Question: I am working on a hackerrank exercise where I have to find the city with the shortest name and with the longest name and if there are many with the same amount of characters in the name then take the first one in alphabetical order
This is the table that was provided

and after many tries, I managed to create this code that works
'''
SELECT * FROM (
SELECT CITY, LENGTH(CITY) AS LENGTH_CITY FROM STATION ORDER BY LENGTH_CITY ASC, CITY) WHERE ROWNUM = 1
UNION
SELECT * FROM (
SELECT CITY, LENGTH(CITY) AS LENGTH_CITY FROM STATION ORDER BY LENGTH_CITY DESC, CITY) WHERE ROWNUM = 1;
'''
So my question is, originally I had made this other piece of code that does not work, and I was wondering why do I have to place the "WHERE ROWNUM = 1" separately in a SELECT* for the UNION to work?
'''
SELECT CITY, LENGTH(CITY) AS LENGTH_CITY FROM STATION WHERE ROWNUM = 1 ORDER BY LENGTH_CITY ASC, CITY
UNION
SELECT CITY, LENGTH(CITY) AS LENGTH_CITY FROM STATION WHERE ROWNUM = 1 ORDER BY LENGTH_CITY DESC, CITY;
'''
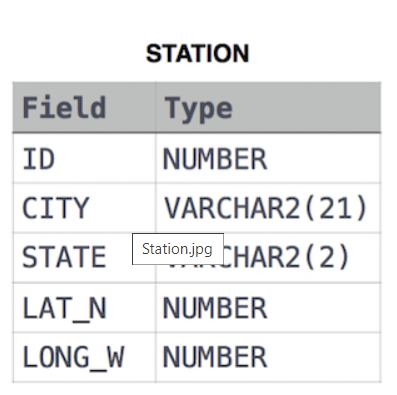
Answer: > I was wondering why do I have to place the "WHERE ROWNUM = 1" separately in a SELECT* for the UNION to work?
It has nothing to do with 'UNION', but with 'ORDER BY'.
The 2nd query you posted certainly doesn't do what you intended because 'WHERE' clause executes before 'ORDER BY', so this:
'''
select city
from station
where rownum = 1
order by city
'''
says: give me the first row from the table and then sort that row by 'city'.
Therefore: first sort rows, then take the first one:
'''
select *
from (select city
from station
order by city
)
where rownum = 1
'''
Apply that to your situation, and stuff.